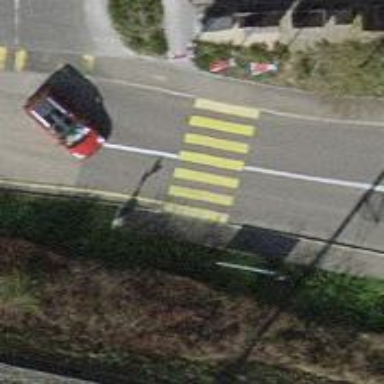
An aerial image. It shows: Uncontrolled zebra crossing on the road.